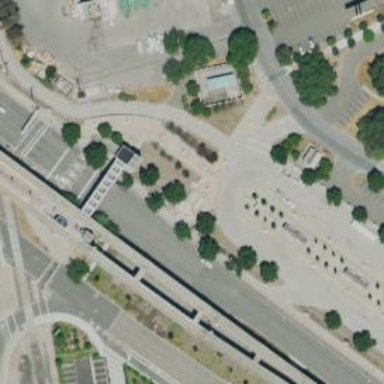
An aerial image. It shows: Busway road.